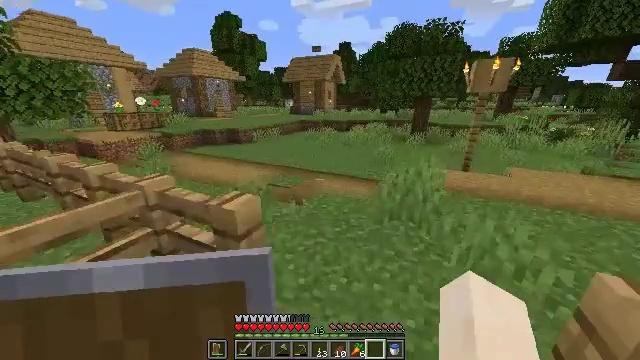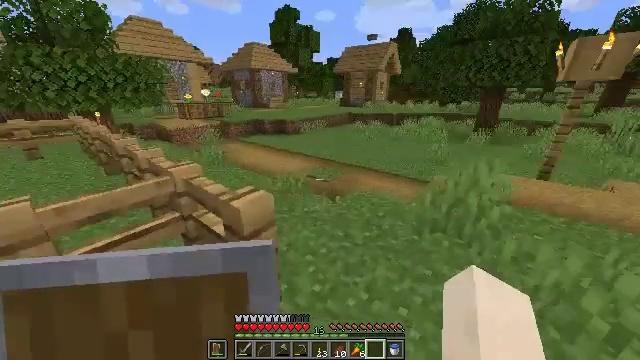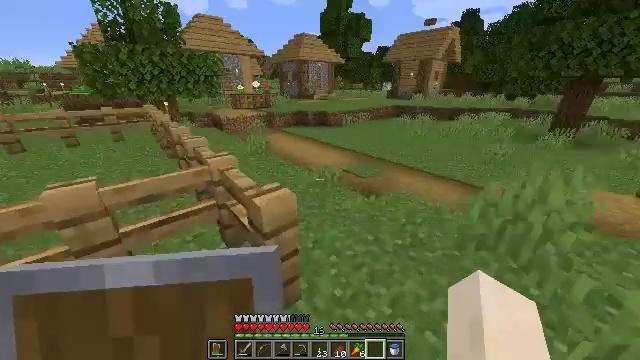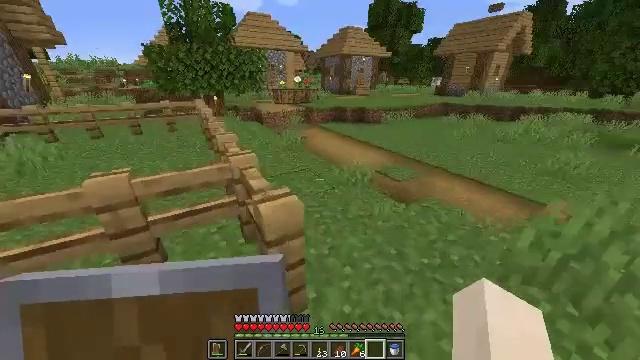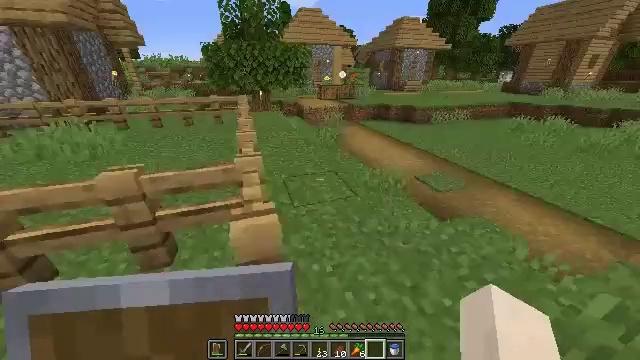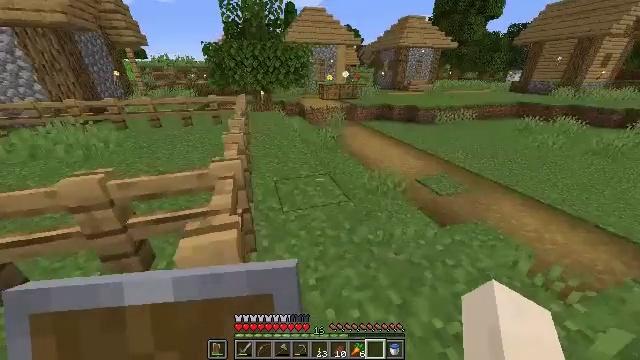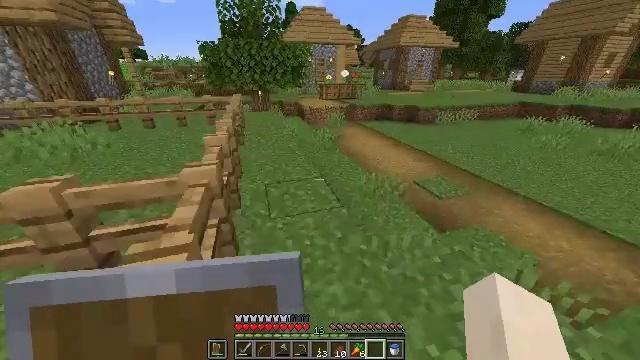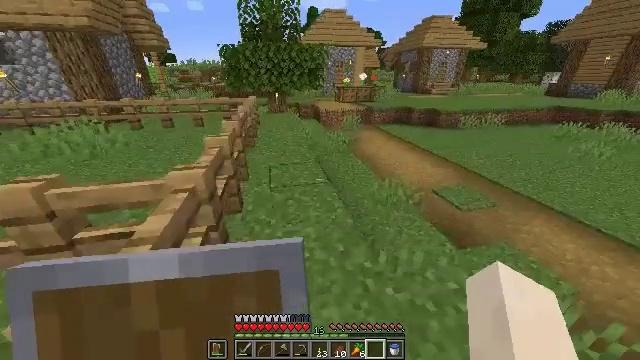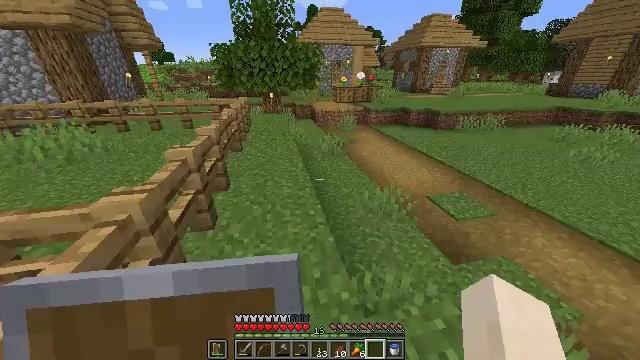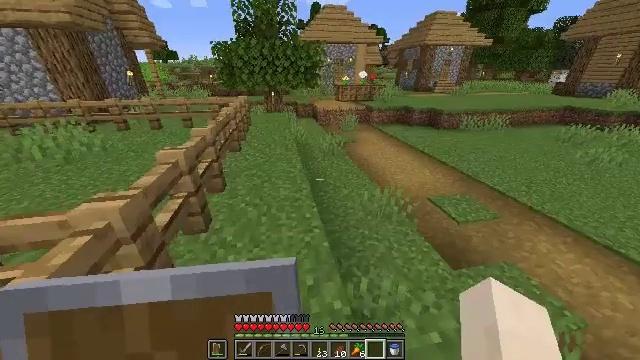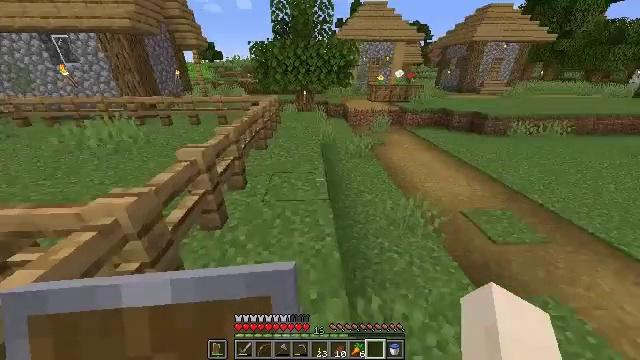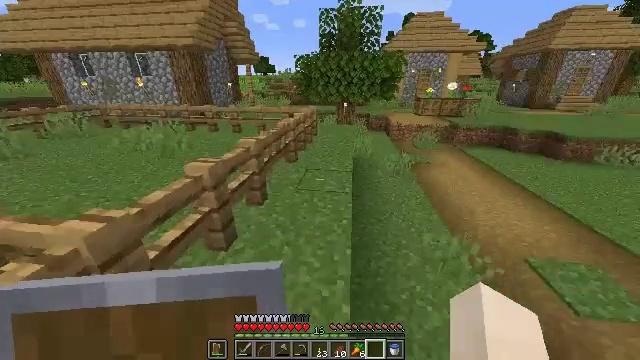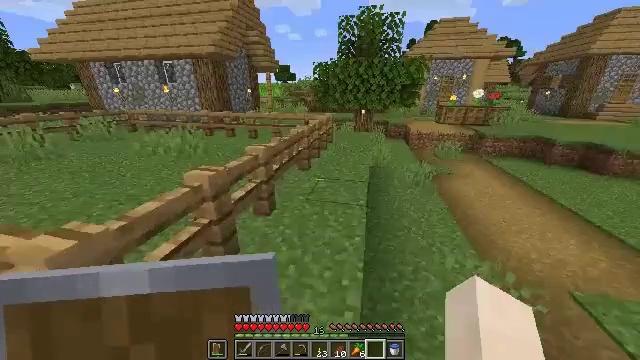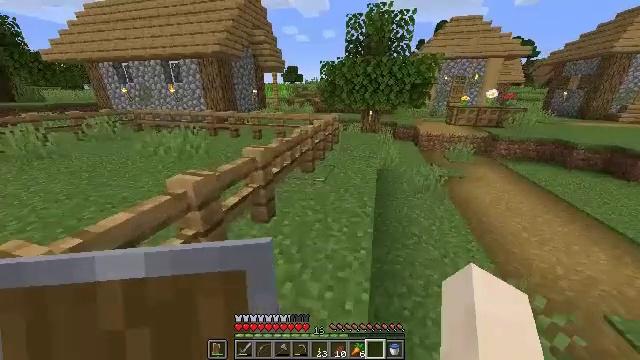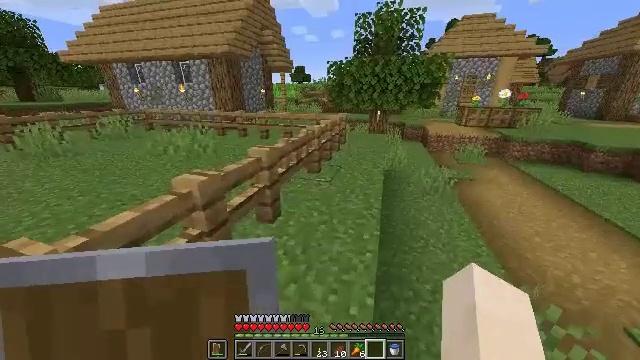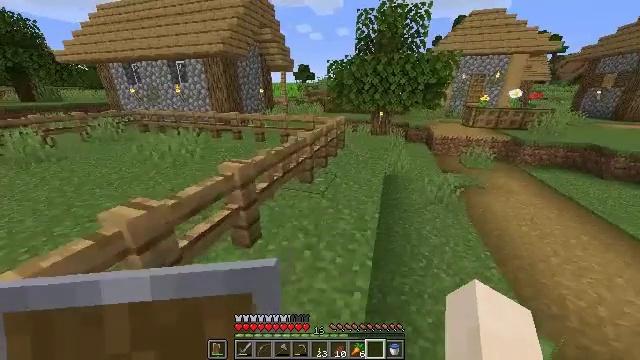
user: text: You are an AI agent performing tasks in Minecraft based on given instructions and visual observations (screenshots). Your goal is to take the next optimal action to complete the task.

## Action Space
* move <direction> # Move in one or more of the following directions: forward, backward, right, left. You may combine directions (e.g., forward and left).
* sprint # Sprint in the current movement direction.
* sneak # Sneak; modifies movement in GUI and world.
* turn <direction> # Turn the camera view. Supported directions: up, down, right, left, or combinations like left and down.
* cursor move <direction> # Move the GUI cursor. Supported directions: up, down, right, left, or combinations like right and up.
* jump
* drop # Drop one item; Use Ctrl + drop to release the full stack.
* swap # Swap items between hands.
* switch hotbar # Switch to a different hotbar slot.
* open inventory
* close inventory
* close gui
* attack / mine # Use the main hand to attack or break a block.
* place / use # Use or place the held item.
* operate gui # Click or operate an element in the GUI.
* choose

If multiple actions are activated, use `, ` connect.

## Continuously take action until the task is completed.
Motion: motion action
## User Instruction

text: Gather the oak fence pieces.
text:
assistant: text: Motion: move forward and move right, turn left and down
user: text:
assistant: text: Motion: move forward and move right, turn left and down
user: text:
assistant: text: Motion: move forward and move right, turn left and down
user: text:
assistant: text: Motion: move forward and move right, turn left and down
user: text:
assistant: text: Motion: move forward and move right, turn left
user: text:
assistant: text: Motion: move forward
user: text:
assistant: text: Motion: move forward and move right, turn left
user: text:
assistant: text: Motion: move forward and move right
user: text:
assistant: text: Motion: move forward and move right
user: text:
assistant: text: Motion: move forward, turn left
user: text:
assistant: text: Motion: move forward, turn left and up
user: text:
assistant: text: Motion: move forward, turn left and up
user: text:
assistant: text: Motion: move forward, turn left
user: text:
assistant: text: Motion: move forward and move right, turn left
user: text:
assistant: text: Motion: move forward and move right, turn left
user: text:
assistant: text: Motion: move forward, turn left
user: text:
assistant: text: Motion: move forward, turn left and up
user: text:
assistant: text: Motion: move forward, turn up
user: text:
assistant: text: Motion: move forward
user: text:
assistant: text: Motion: move forward
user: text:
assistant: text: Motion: move forward
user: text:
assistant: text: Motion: move forward and move right
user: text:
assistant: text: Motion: move forward and move right
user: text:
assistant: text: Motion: move forward and move right
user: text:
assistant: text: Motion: move forward and move right
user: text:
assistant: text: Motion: move forward
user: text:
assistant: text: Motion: move forward, turn left
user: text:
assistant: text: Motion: turn left and down
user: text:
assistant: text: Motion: turn left
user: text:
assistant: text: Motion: no_op